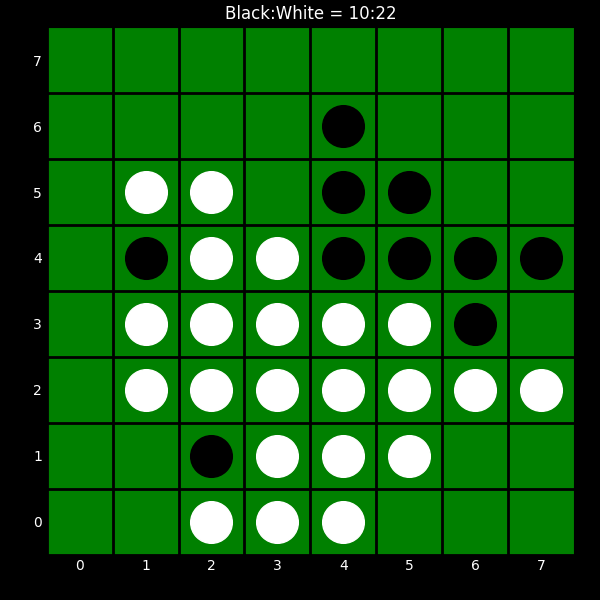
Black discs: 10
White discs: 22